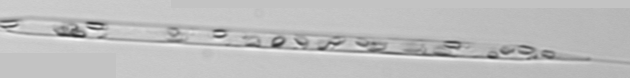
Label: Rhizosolenia